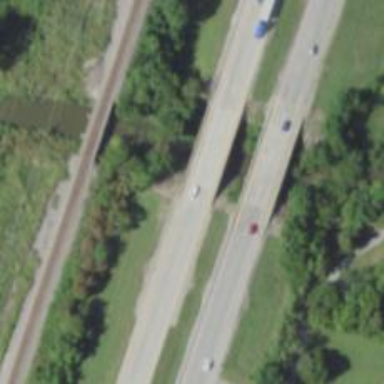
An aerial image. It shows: Trunk highway with bridge.